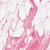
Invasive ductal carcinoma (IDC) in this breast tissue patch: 0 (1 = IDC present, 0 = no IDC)